Question: I am using as a reporting tool for Web Application. (JSP + Servlets)
I have developed a sample report using , in which I wants to set alternate color for rows.
I have taken a in Band with following properties:
- - - 'new Boolean( $V{PAGE_COUNT}.intValue() % 2 ==0)'
Then I have taken a in Band with following properties:
-

Now when I run this report from , it gives correct output in format, but when it executes in format in the browser, then it doesn't shows the grey color on the alternate lines.
If I select preview as then it shows the desired output in the web browser too. So there is no problem of browser compatibility. So what might be the reason for not displaying correctly as ?
So please let me know if I am missing some trick here.
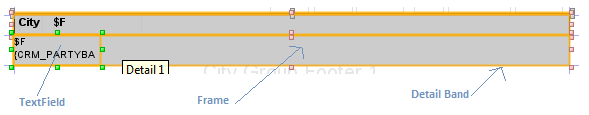
Answer: I was wondering why : new Boolean( $V{}.intValue() % 2 == 0). I think it should be ($V{} % 2) == 0. I tested with HTML preview and able to see a grey rectangle shows and hides alternately.